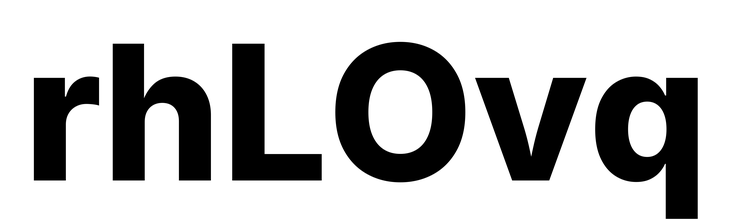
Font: Inter_ExtraBold